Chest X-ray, AP view. Patient: 40 years old, sex M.
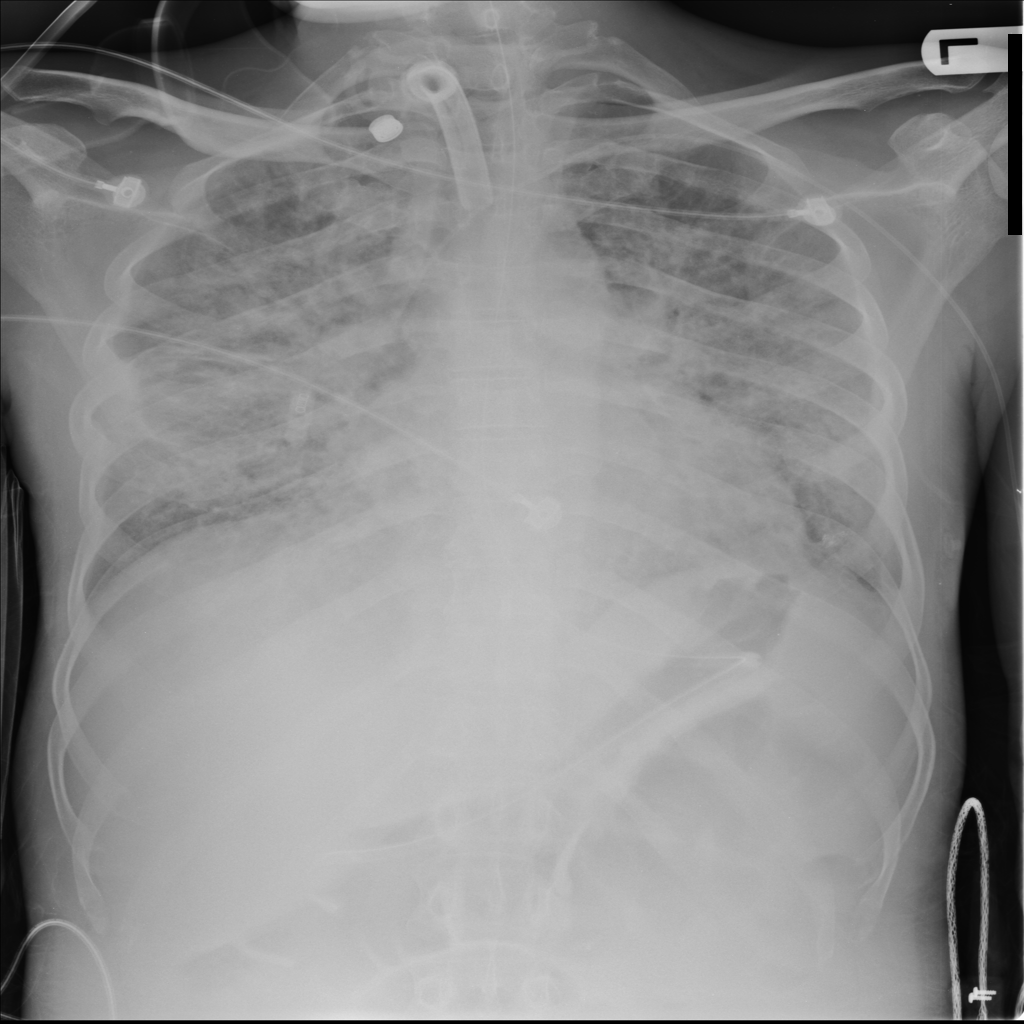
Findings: No Finding